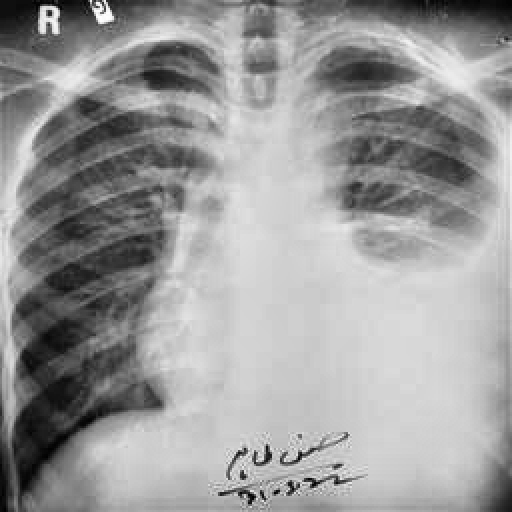
Finding: TUBERCULOSIS